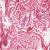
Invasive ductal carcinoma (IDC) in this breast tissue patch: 0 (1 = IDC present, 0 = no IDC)